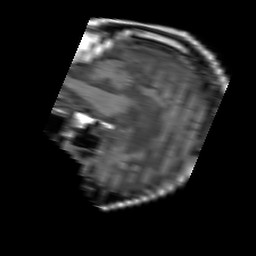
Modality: T1w
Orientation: sagittal
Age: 75
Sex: male
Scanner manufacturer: philips
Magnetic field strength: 1.5 T
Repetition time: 0.55 s
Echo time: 0.015 s